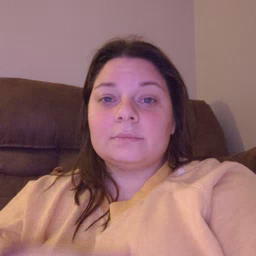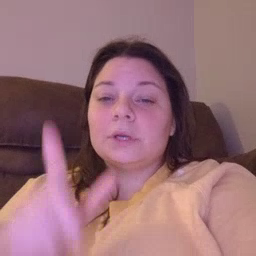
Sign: who